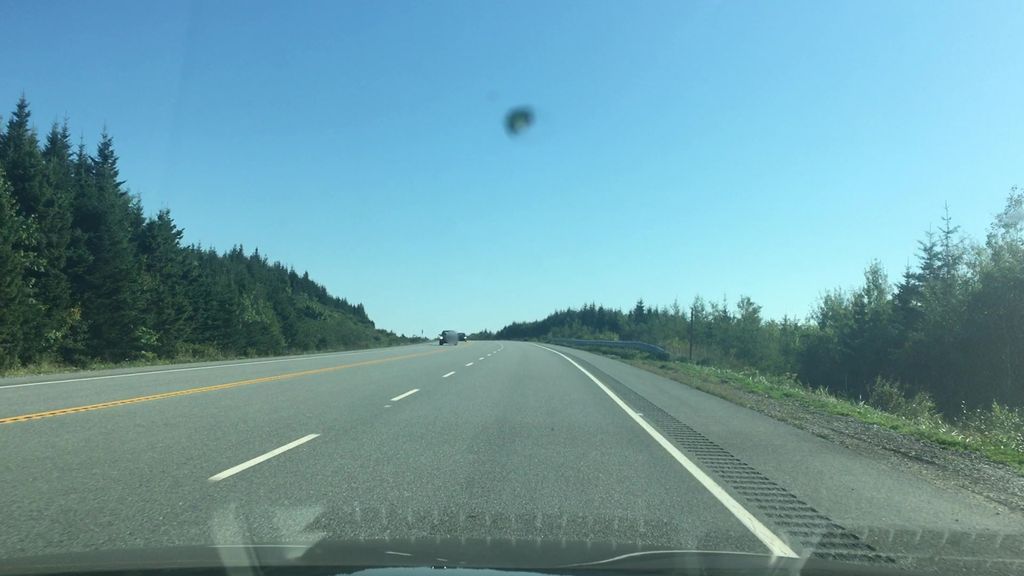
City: halifax